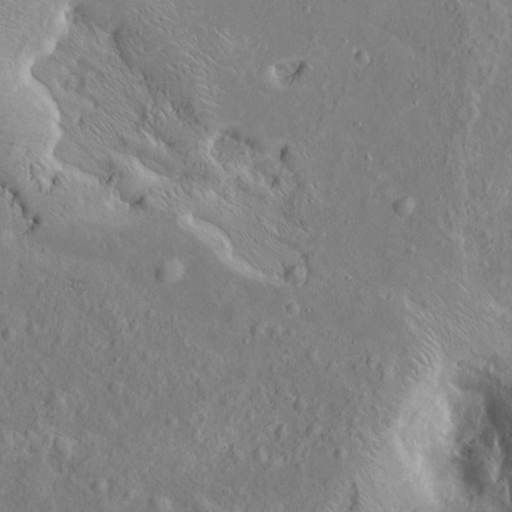
Classes present: Background, Cone